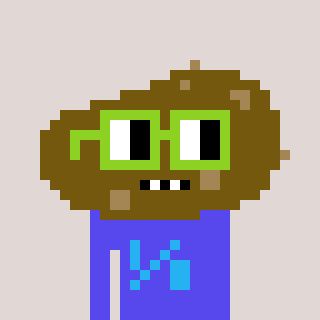
a pixel art character with square light green glasses, a potato-shaped head and a computerblue-colored body on a warm background